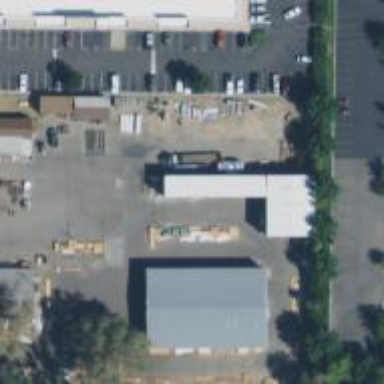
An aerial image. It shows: Industrial area designated for lumber yard.